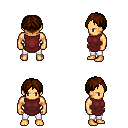
a pixel art fantasy rpg character, male body template, human, tanned skin, maroon tunic, white pants, brown parted hairstyle, four views (front, back, left, right), 2x2 character sprite sheet, small pixel art, hard edges, no anti-aliasing